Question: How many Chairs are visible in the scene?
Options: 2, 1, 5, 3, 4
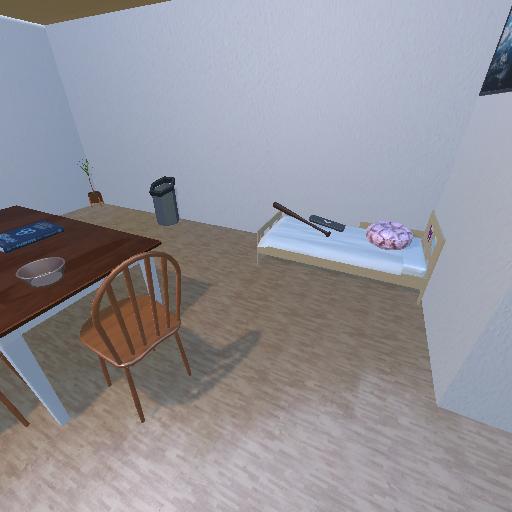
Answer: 2